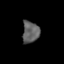
Tissue: lung
Cell type: T cells
Senescence score: 0.1794
Nuclear area (px): 362
Mean DAPI intensity: 95.89